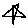
Label: star